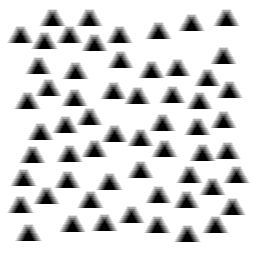
Squares: 0
Triangles: 59
Stars: 0
Total shapes: 59